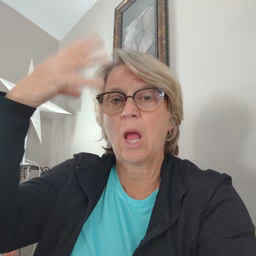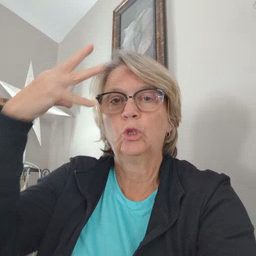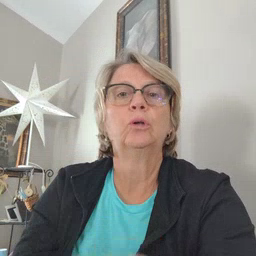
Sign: shower